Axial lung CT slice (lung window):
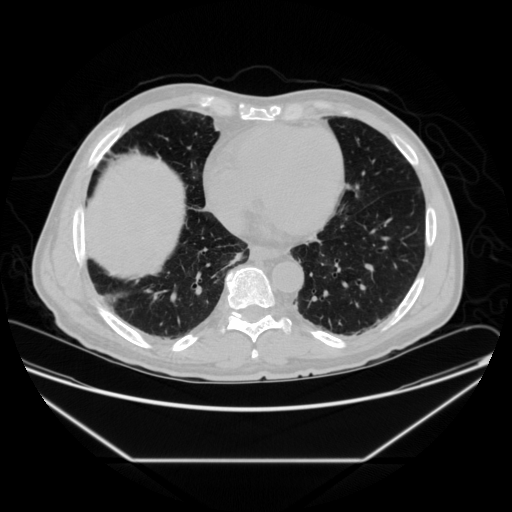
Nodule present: no